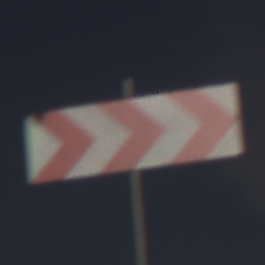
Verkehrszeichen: RichtungstafelnInKurvenGrossLinks
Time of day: MorningAfternoon
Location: Outdoor (Nature)
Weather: PartlyCloudy
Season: NotSpecified
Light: Natural